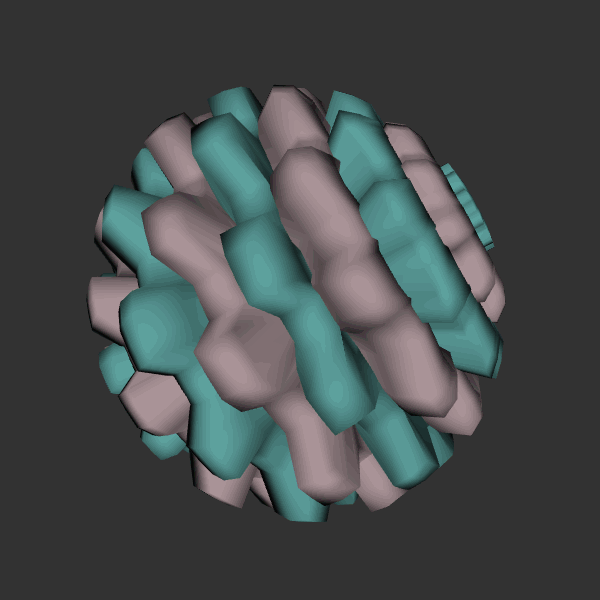
Background: dark